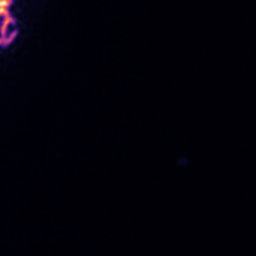
Label: Super-resolution ER image